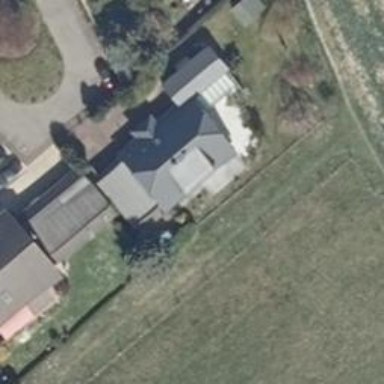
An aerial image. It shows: Simple and straightforward house.